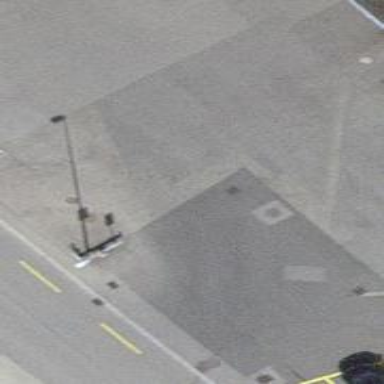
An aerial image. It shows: Bus stop with platform for public transport.